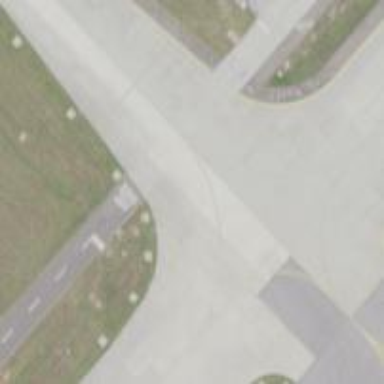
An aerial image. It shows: Image of taxiway at airport.